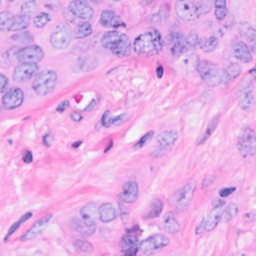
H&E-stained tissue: Breast